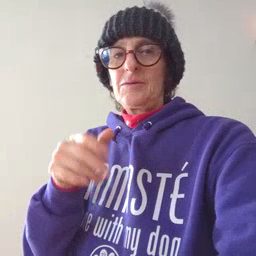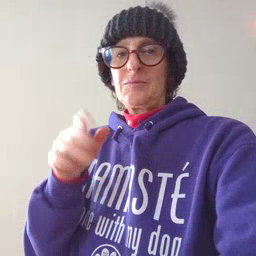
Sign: who